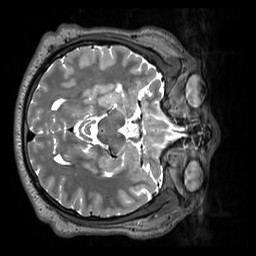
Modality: T2w
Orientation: axial
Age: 30
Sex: female
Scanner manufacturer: siemens
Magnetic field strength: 3 T
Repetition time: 3.2 s
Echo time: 0.412 s